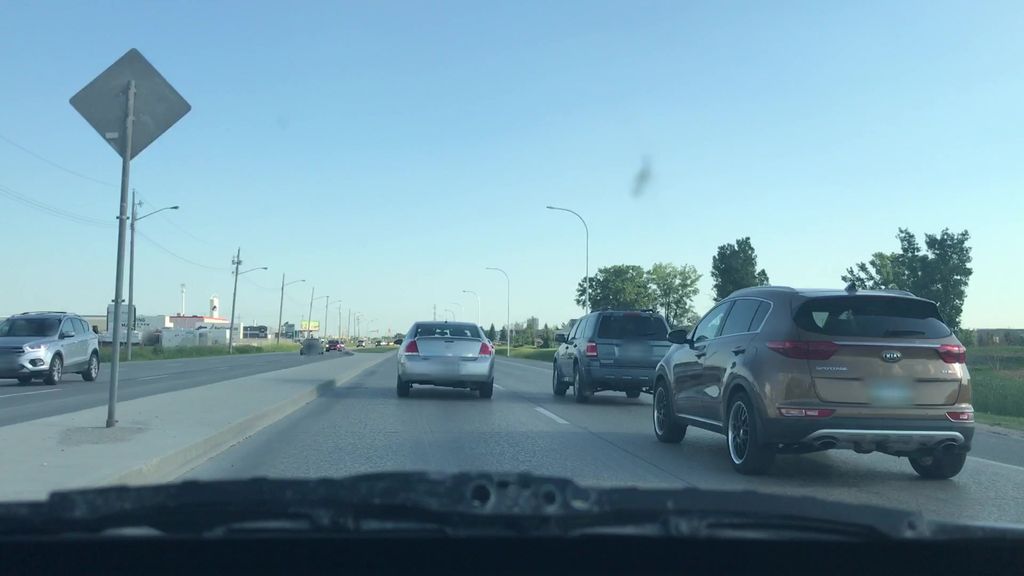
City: winnipeg